Field crop: maize
Growth stage: 1
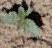
Species: datura